Field crop: maize
Growth stage: 2
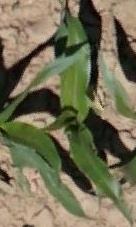
Species: maize